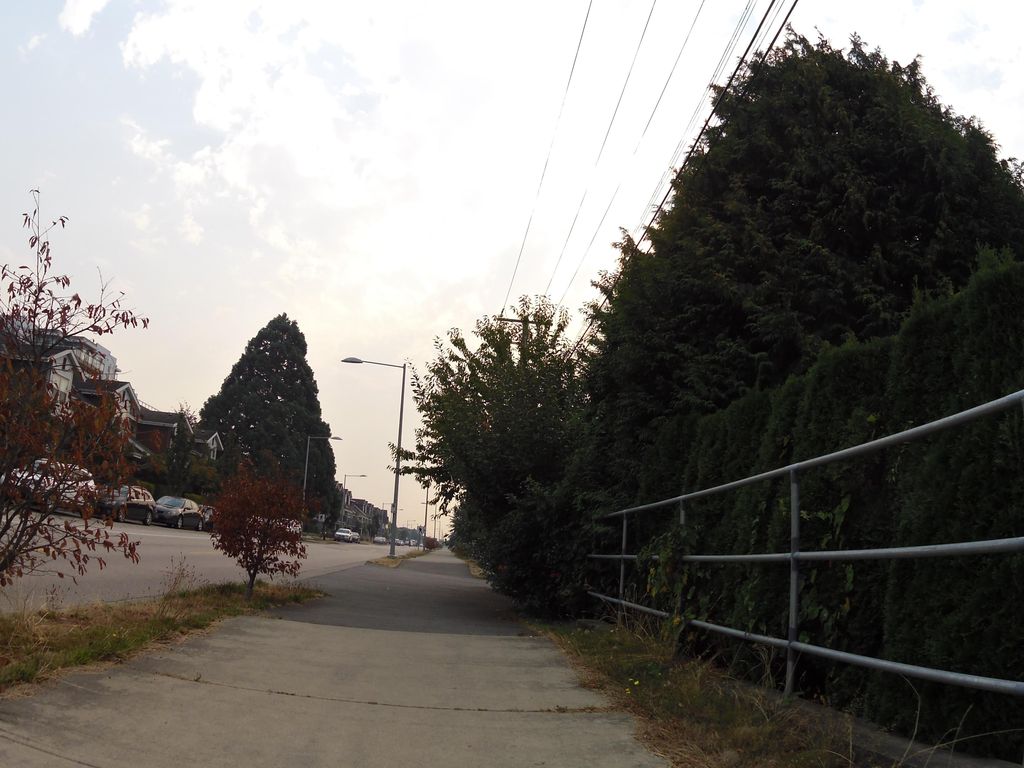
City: vancouver